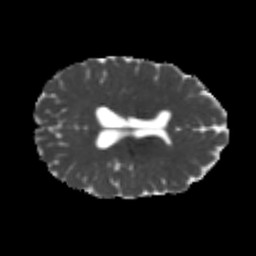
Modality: MD
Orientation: axial
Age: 21
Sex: female
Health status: healthy
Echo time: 0.074 s